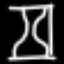
Label: hourglass